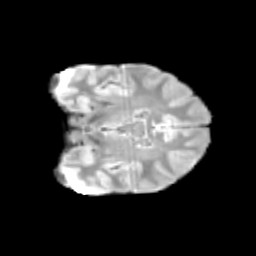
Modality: T2w
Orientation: coronal
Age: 12
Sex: male
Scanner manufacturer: siemens
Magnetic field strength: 3 T
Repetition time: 3.8 s
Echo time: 0.07 s